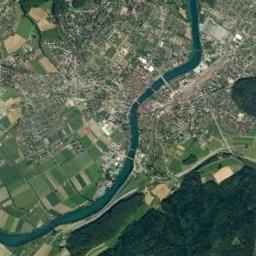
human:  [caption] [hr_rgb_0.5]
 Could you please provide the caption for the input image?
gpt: There are many buildings of different shapes and sizes beside the river .

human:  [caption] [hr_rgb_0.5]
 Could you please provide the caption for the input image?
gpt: A winding turquoise blue river, With green and tan mixed fields on both sides, And a bustling city .

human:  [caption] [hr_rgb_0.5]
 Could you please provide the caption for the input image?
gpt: The river goes through farmland and trees .

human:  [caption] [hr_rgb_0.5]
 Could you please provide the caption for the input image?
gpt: The deep blue river goes through the residential area and a forest is next to the river .

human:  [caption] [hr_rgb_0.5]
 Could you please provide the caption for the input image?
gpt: There are many buildings and farmlands near the river .